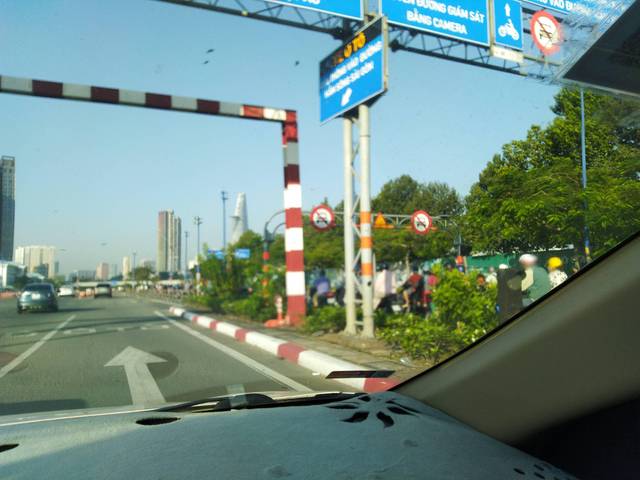
Region: Vietnam
Coordinates: 10.771, 106.717